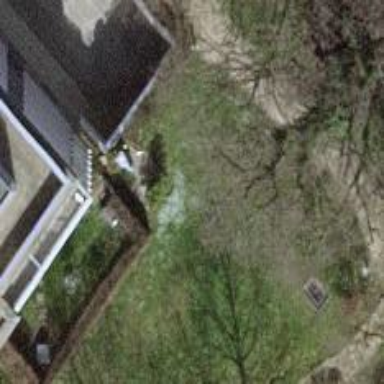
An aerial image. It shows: Driveway tunnel.